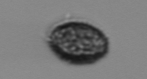
Label: Pseudochattonella_farcimen